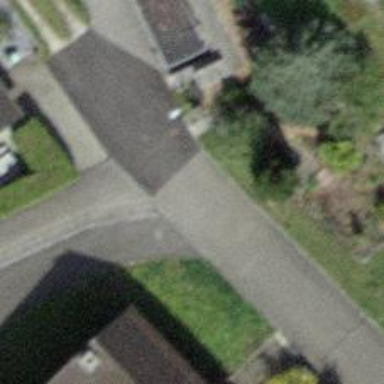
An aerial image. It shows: Paved pedestrian road.